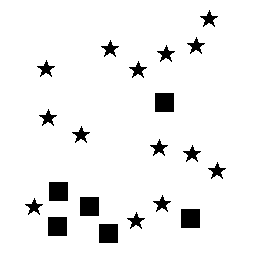
Squares: 6
Triangles: 0
Stars: 14
Total shapes: 20